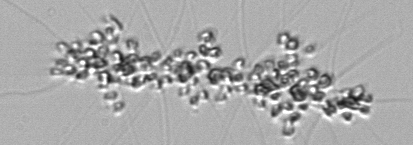
Label: Chaetoceros_didymus_TAG_external_flagellate